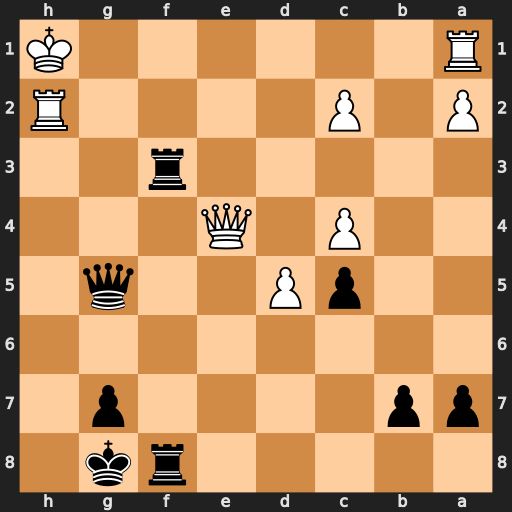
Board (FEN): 5rk1/pp4p1/8/2pP2q1/2P1Q3/5r2/P1P4R/R6K
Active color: b
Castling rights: -
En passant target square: -
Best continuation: Rf1+ Rxf1 Rxf1#